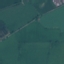
Land use / land cover: Pasture